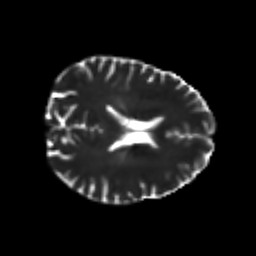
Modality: T2w
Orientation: axial
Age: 39
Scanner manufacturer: philips
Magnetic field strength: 3 T
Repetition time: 7.768 s
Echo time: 0.1224 s